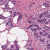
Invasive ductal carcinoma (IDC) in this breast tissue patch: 1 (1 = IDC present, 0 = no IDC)